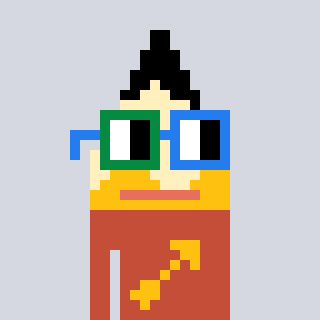
a pixel art character with square green and blue glasses, a pencil-shaped head and a rust-colored body on a cool background